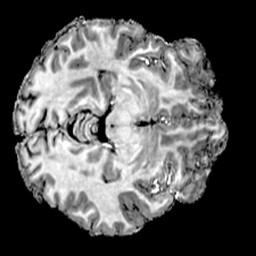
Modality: T1w
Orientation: axial
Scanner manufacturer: siemens
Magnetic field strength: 7 T